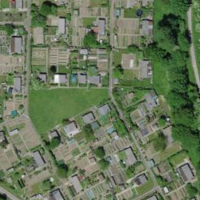
EUNIS habitat code: 53
Species observed at this site:
Prunus padus